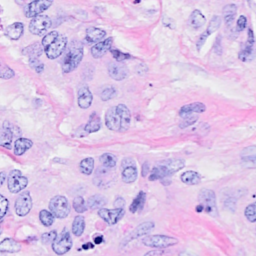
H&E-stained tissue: Breast